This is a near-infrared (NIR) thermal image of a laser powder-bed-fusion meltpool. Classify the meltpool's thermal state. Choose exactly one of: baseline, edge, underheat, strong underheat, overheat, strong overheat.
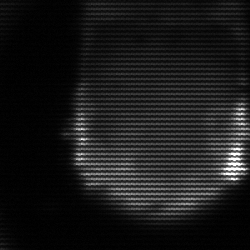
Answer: edge